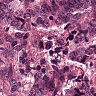
Metastatic tissue present: yes